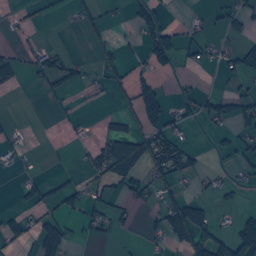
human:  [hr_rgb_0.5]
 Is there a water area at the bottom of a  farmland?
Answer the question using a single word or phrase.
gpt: yes

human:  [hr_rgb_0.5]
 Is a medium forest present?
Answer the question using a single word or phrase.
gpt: yes

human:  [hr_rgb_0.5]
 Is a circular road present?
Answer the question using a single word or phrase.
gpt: no

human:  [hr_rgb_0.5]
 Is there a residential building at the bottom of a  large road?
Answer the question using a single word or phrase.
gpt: no

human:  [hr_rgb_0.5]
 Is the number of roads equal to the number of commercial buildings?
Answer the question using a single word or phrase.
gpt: no

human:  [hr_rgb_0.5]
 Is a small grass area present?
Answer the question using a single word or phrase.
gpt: yes

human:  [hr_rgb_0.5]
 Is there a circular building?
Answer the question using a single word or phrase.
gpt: yes

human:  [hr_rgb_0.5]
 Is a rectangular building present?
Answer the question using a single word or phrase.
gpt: yes

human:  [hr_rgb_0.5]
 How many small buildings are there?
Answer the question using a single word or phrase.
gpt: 337

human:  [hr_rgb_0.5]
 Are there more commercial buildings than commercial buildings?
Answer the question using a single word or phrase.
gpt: no

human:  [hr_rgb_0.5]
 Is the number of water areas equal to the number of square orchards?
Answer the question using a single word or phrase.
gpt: no

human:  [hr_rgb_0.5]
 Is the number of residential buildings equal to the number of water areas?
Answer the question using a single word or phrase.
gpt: no

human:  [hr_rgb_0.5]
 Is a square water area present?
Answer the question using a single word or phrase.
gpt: yes

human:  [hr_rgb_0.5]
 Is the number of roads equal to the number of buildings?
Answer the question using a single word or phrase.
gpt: no

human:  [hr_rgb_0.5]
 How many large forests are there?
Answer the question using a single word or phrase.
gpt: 42

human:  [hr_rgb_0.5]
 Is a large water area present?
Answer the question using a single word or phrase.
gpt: yes

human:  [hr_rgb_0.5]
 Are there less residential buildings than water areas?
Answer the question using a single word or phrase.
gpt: no

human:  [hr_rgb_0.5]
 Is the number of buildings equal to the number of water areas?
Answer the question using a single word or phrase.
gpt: no

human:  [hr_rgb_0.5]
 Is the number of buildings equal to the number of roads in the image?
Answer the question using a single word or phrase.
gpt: no

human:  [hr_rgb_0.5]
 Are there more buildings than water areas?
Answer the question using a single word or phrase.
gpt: yes

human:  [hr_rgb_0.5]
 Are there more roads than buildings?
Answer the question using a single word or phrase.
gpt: no

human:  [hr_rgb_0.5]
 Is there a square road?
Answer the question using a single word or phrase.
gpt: no

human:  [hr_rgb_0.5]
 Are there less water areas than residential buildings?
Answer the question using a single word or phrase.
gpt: yes

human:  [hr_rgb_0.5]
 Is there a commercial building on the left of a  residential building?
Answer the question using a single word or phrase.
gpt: no

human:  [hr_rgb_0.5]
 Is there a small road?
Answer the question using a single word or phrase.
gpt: yes

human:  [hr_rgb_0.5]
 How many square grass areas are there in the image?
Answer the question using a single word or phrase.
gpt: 0

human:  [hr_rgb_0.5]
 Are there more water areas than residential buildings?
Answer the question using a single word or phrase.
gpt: no

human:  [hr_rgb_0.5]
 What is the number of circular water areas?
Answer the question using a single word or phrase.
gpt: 1

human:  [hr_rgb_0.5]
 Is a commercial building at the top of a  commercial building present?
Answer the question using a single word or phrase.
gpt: no

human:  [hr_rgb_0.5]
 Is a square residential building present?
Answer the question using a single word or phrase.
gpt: yes

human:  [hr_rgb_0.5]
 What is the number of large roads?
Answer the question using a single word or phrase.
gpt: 0

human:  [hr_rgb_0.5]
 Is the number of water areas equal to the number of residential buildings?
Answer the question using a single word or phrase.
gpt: no

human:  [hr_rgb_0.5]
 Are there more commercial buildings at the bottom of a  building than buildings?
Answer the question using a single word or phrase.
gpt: no

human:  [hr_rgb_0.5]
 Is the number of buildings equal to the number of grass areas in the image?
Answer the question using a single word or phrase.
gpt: no

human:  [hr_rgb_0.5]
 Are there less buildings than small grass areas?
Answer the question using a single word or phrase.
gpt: no

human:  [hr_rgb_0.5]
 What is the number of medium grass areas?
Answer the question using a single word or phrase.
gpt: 15